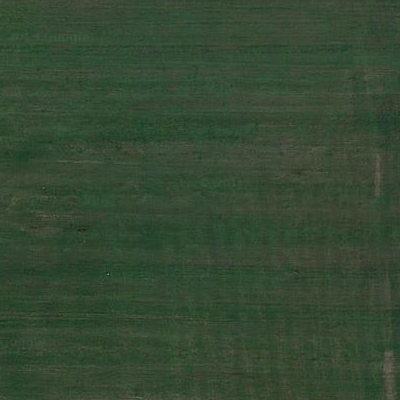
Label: Grass